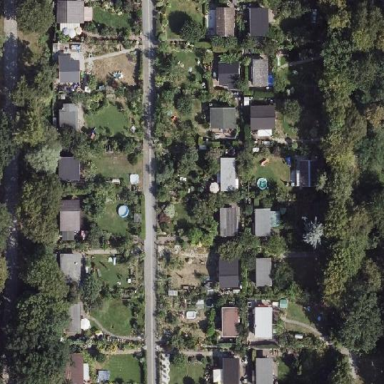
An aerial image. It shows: Fence surrounding allotments.